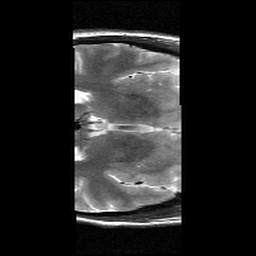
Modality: T2w
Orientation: axial
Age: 23
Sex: female
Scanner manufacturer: siemens
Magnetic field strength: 3 T
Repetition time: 6.71 s
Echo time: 0.064 s